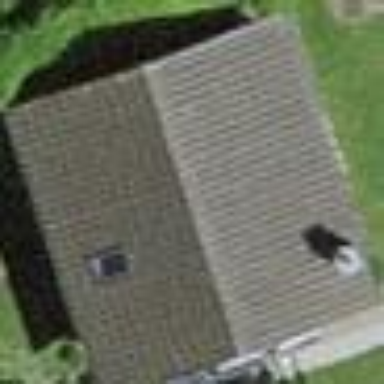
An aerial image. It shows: Bungalow.